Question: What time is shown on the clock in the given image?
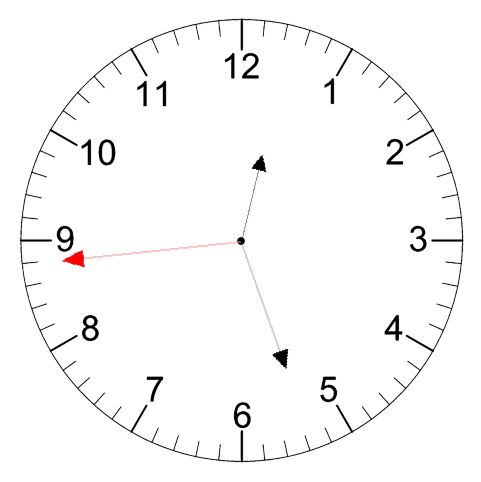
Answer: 12:26:44